Field crop: tomato
Growth stage: 2
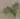
Species: solanum